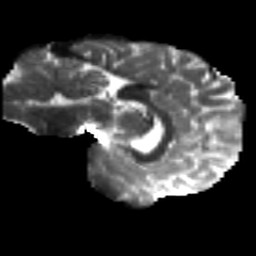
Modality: T2w
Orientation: sagittal
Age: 23
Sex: male
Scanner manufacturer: siemens
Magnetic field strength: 3 T
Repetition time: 8.8 s
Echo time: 0.085 s